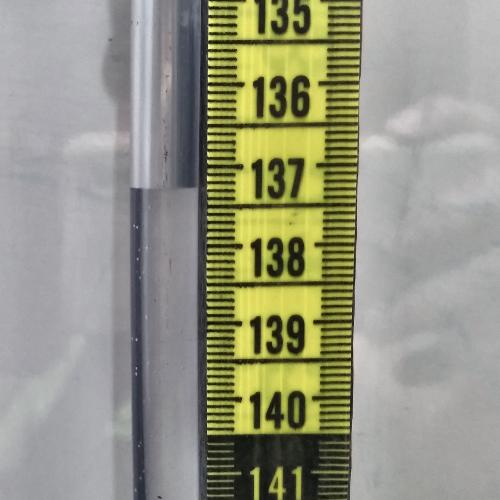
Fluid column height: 137.3 cm